Question: I have main.css file where I define standard size for inputs:
'''
/* Describe general input element sizes */
input[type="text"], input[type="password"]
{
width: 180px;
border: 1px solid #aaa;
}
'''
This CSS referred in header of the page. Later in page I define following:
'''
<style>
.shortField {
width: 50px;
}
</style>
'''
I assign class "shortField" to my input box but size is not applied. F12 screenshot:

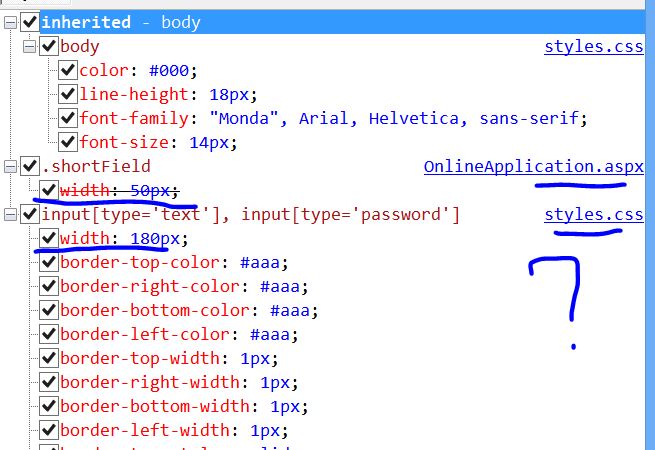
Answer: You need to learn about specificity...
- The least specific stylesheet is what you link (External file)- They styles you declared between document 'head' tag is more specific than an external stylesheet- And last but not the least, inline styles are MOST specific
And so in order to over ride, use '!important'(Don't use it if you don't know what it does and how it works) declaration or use more specific CSS selector like the one below
'''
input[type=text].shortField { /* This is more specific than simple element selector */
/* Styles */
}
'''